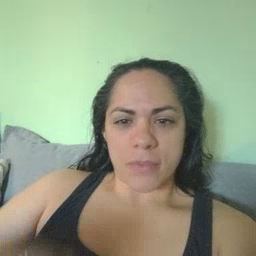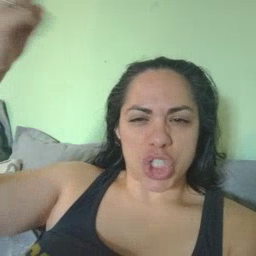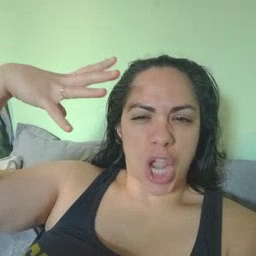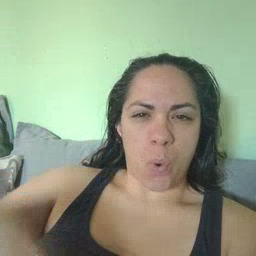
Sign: shower